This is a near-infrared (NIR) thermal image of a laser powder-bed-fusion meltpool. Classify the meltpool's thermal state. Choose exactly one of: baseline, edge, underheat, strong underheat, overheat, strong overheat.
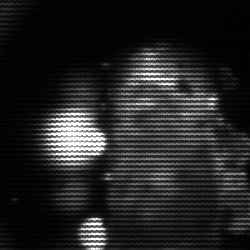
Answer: strong underheat